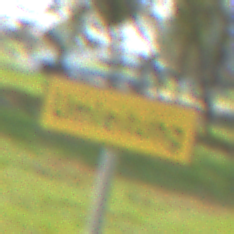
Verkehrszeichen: Umleitungsankuendigung
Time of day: MorningAfternoon
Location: Outdoor (Suburban)
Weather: PartlyCloudy
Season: NotSpecified
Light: Natural